Field crop: maize
Growth stage: 2
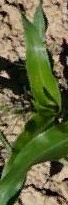
Species: maize